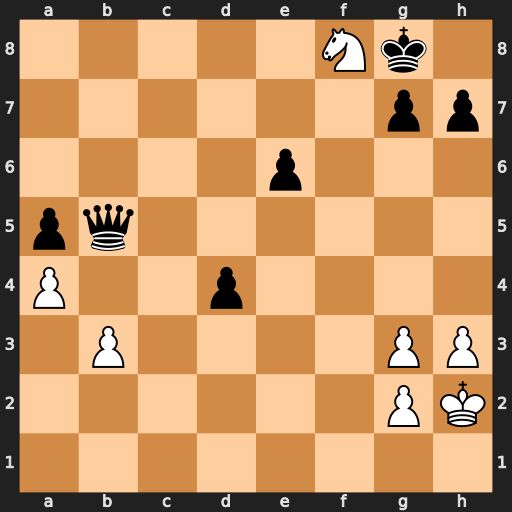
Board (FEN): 5Nk1/6pp/4p3/pq6/P2p4/1P4PP/6PK/8
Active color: w
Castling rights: -
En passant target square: -
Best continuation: axb5 d3 b6 d2 b7